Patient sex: M
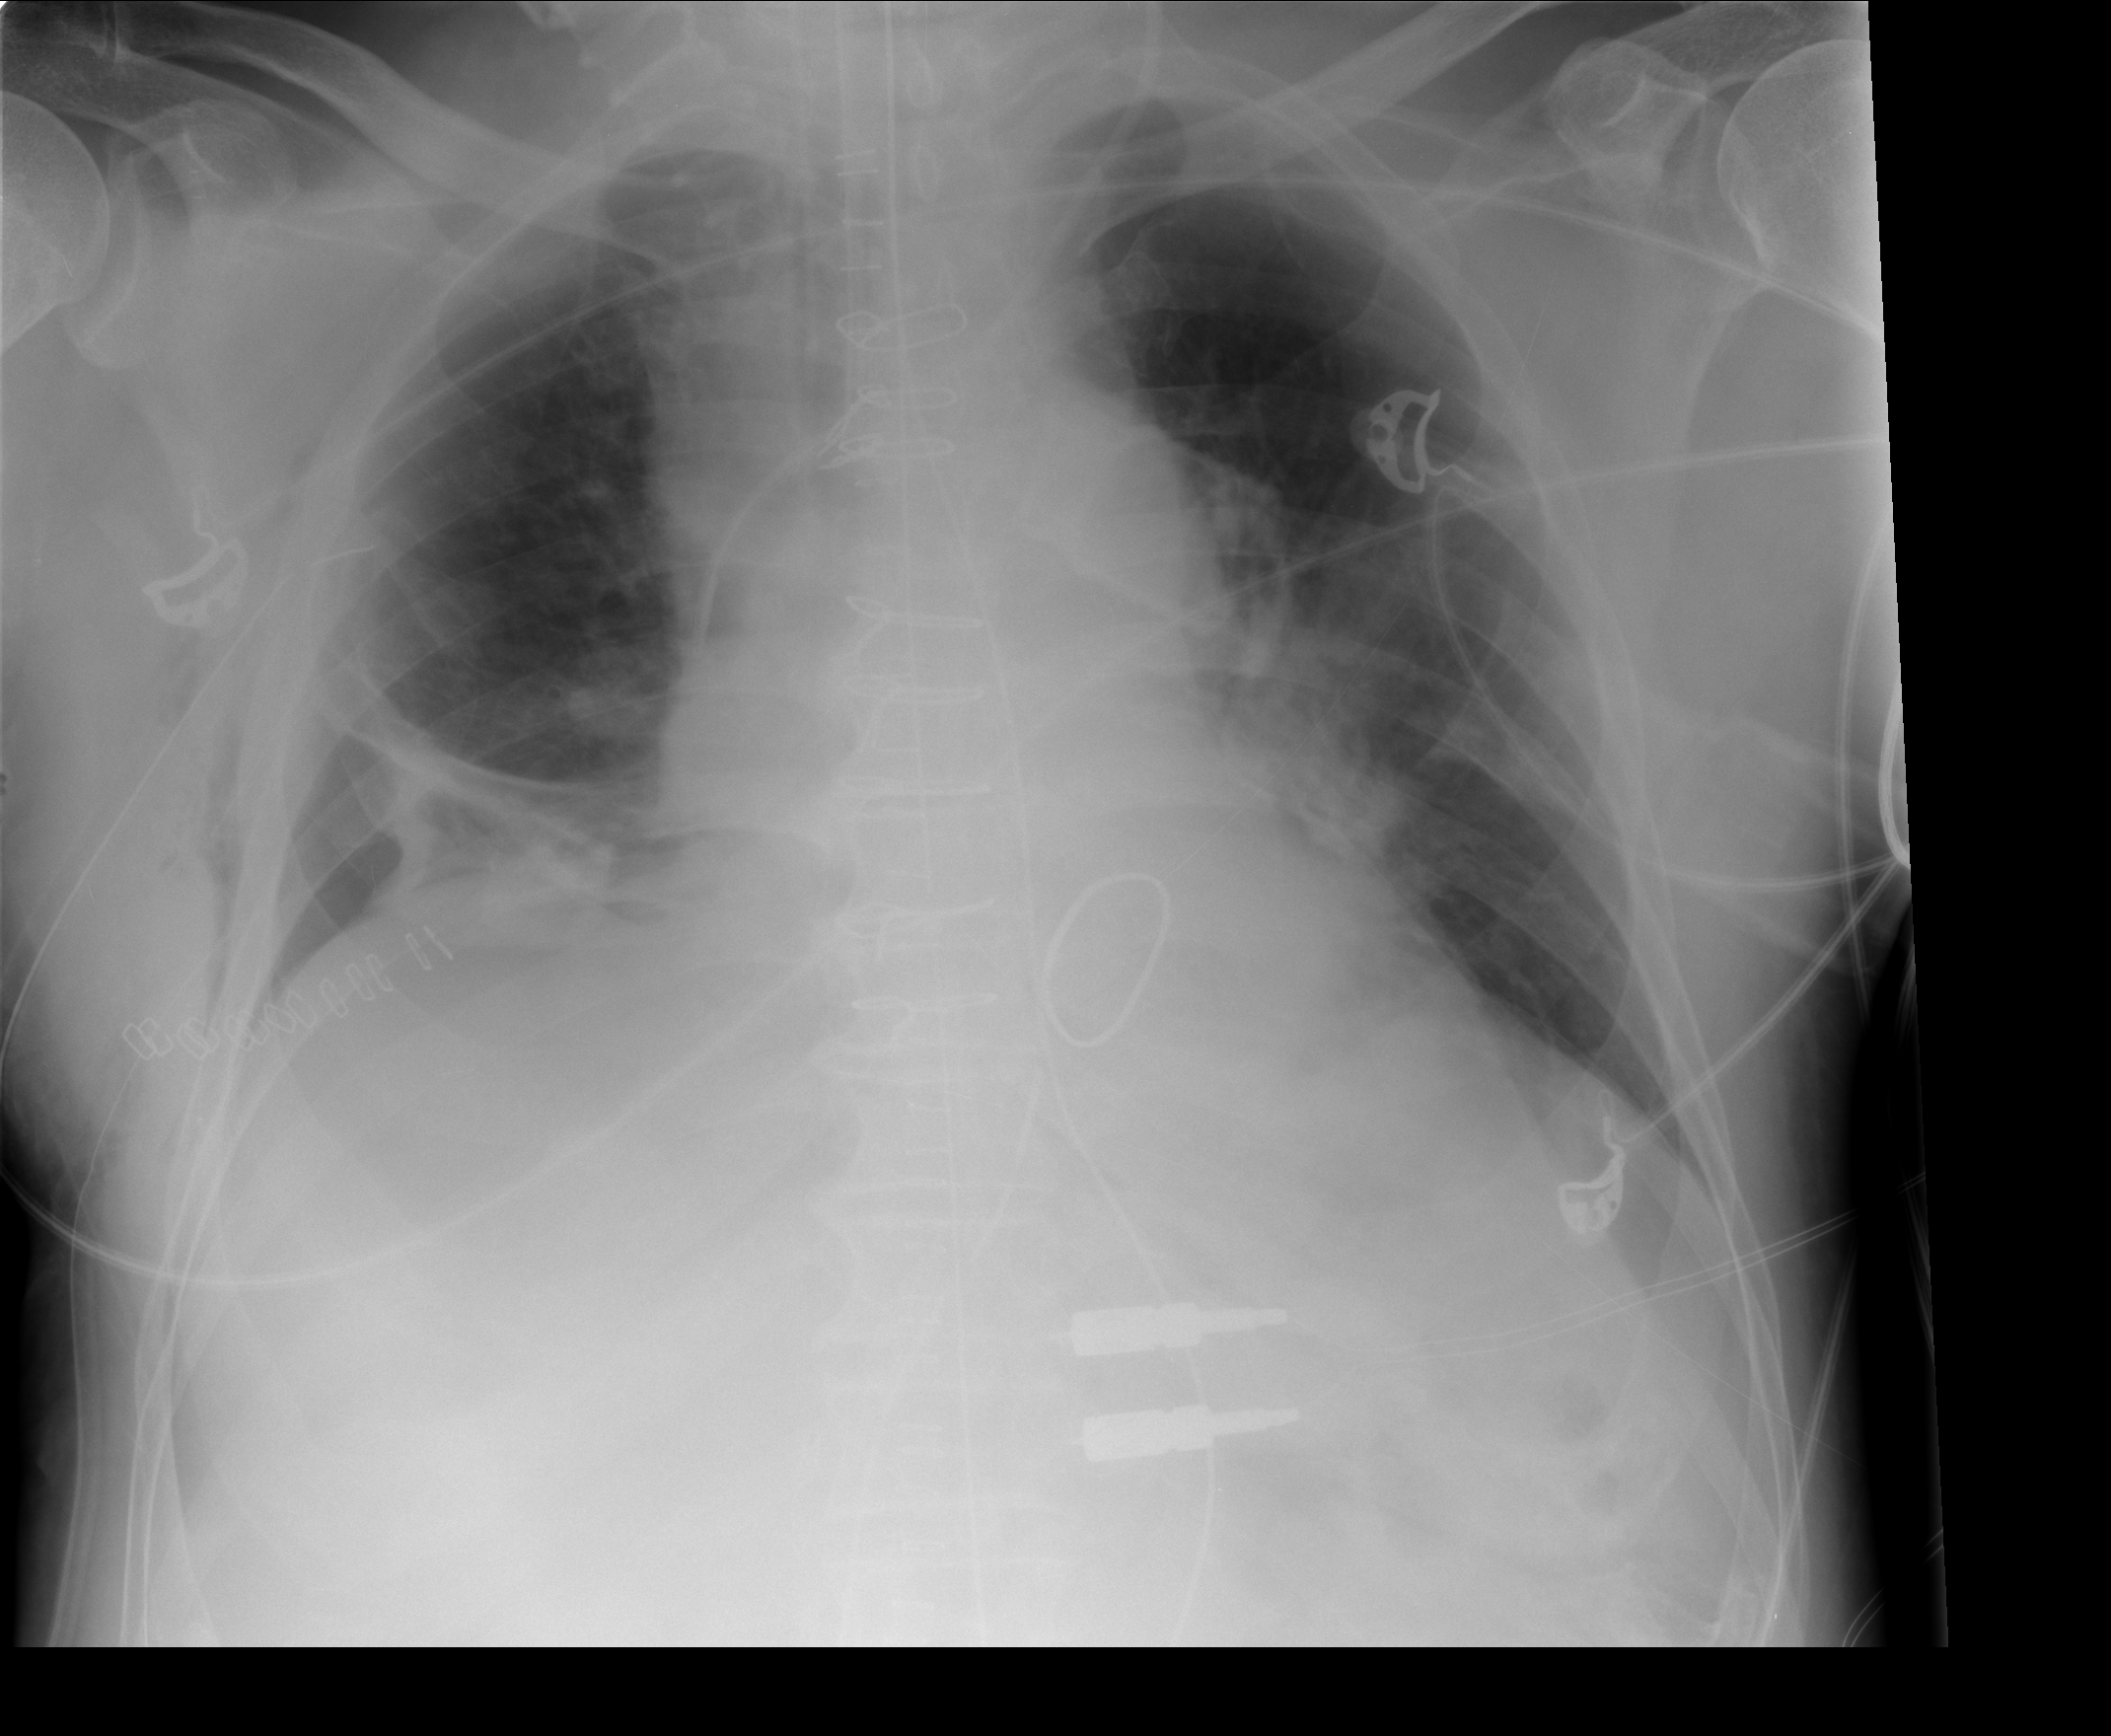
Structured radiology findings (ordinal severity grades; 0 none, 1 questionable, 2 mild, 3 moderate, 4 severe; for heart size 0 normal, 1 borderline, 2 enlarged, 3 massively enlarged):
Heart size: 0
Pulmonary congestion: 0
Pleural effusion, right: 0
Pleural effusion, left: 1
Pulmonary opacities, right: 0
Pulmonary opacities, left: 0
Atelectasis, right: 3
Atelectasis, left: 2